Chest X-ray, AP view. Patient: 46 years old, sex M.
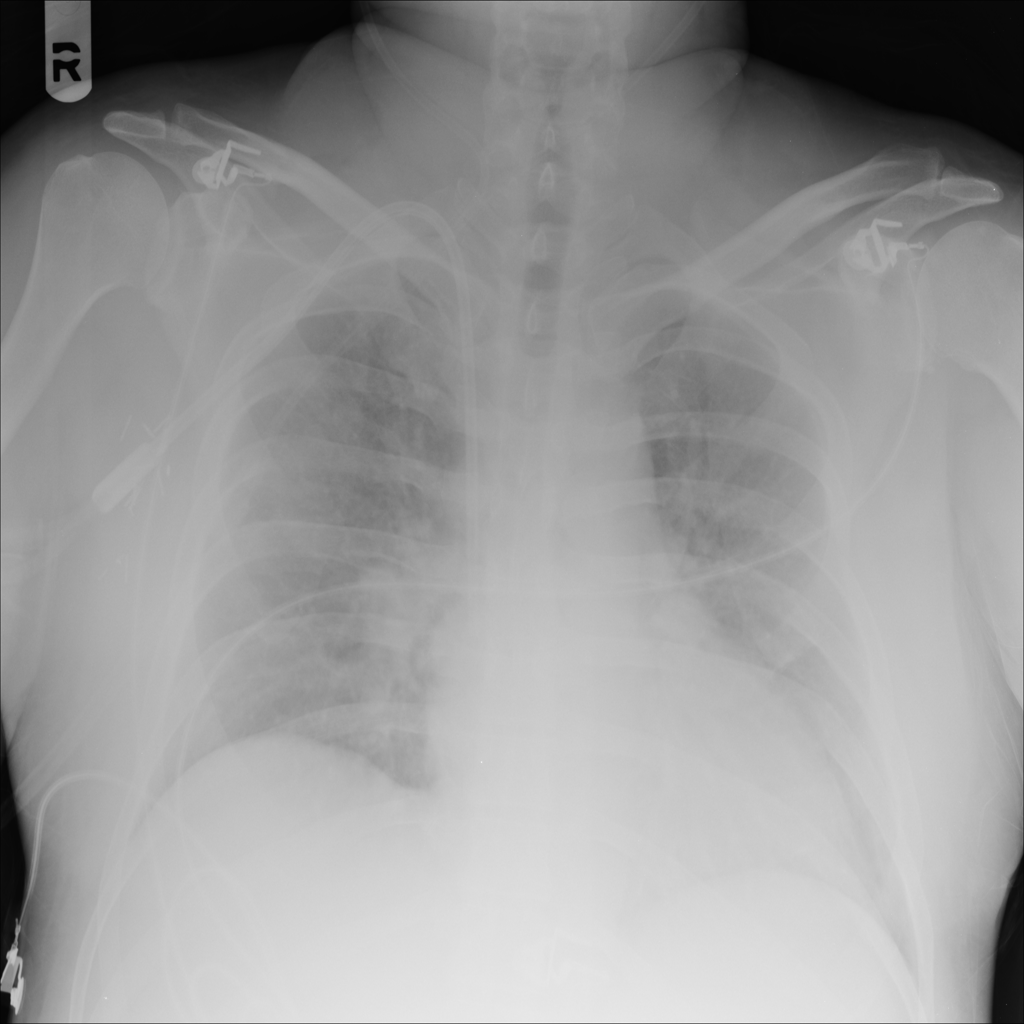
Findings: Edema, Effusion